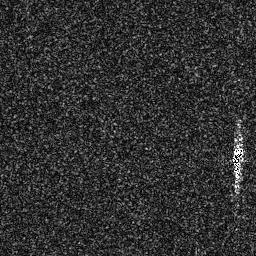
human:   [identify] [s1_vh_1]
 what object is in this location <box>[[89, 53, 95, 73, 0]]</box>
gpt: <ref>1 medium ship at the right</ref>